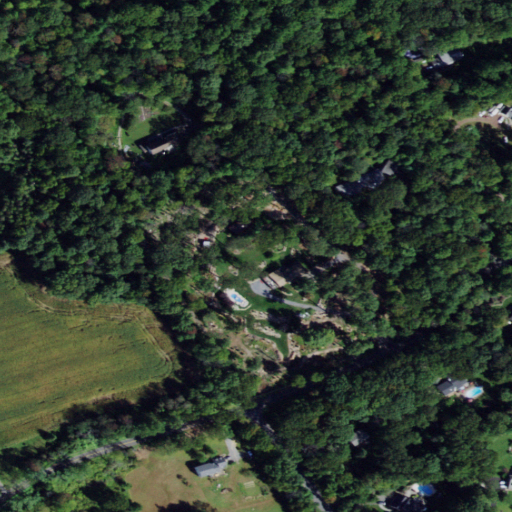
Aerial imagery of mountain in New Jersey named Musconetcong Mountain containing deciduous forest, open development, pasture, and grassland